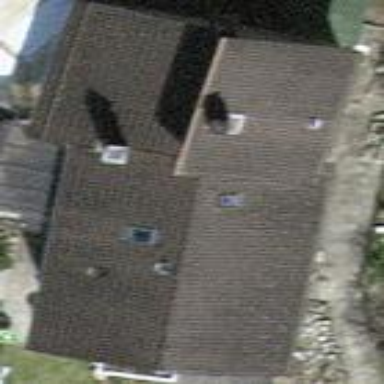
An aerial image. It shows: Building with tiled roof.